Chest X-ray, AP view. Patient: 32 years old, sex F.
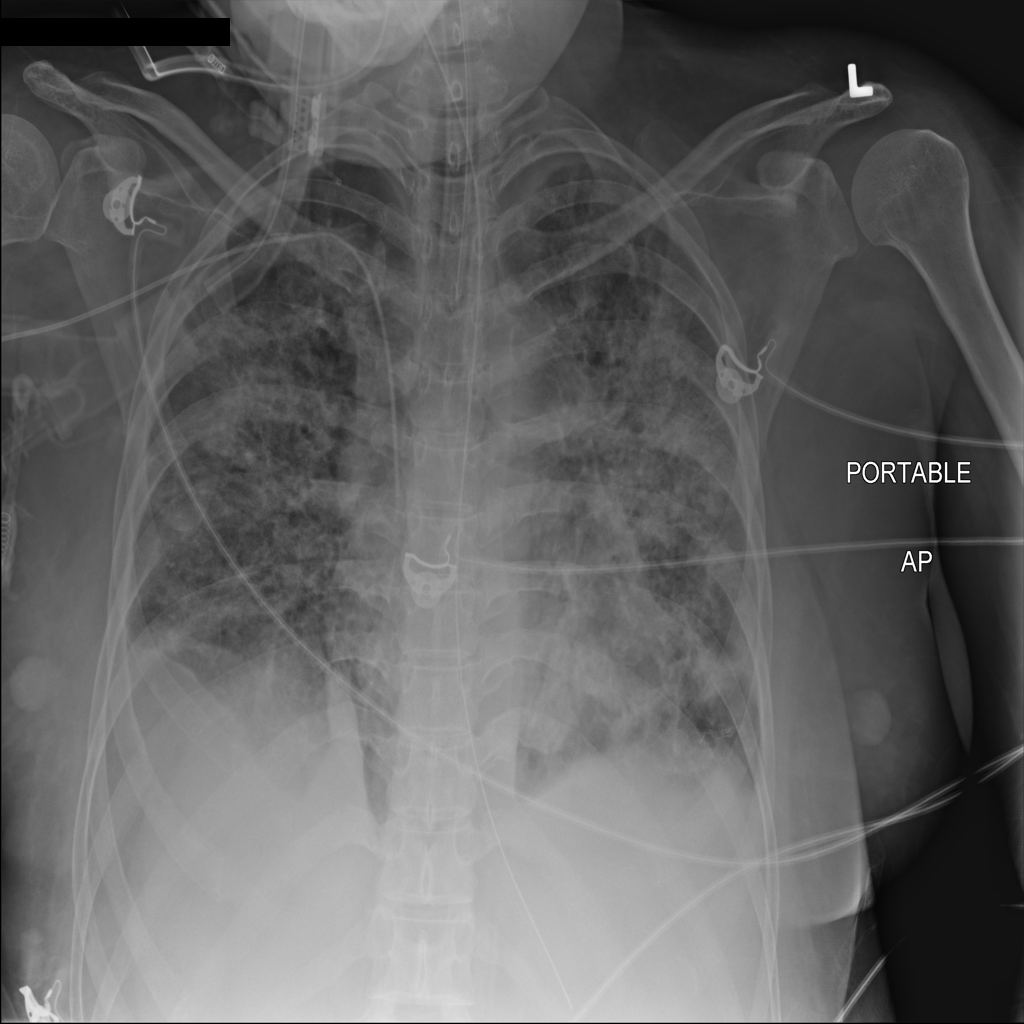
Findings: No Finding